Question: Count the number of objects in the diagram.
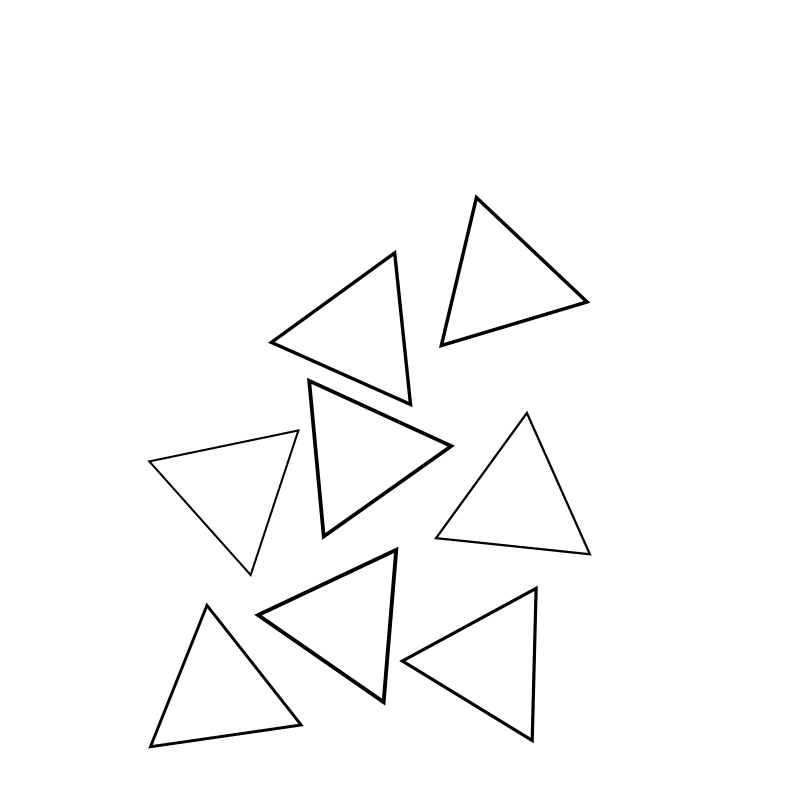
Answer: 8